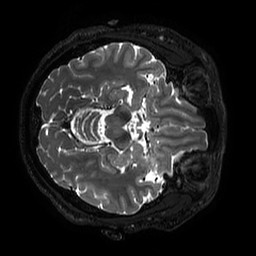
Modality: T2w
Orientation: axial
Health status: ill
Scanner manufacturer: philips
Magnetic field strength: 3 T
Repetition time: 2.5 s
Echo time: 0.331 s